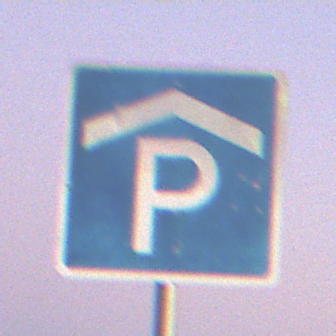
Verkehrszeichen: Parkhaus
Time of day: Dawn
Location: Outdoor (RoadRail)
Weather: Clear
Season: NotSpecified
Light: Natural